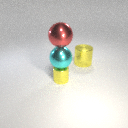
small yellow metal cylinder to the left of large yellow metal cylinder